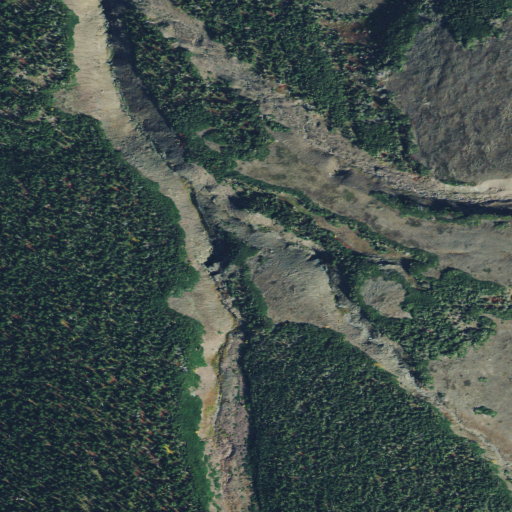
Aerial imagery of depression(s) in Montana named Aster Park containing evergreen forest, mixed forest, and shrub